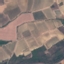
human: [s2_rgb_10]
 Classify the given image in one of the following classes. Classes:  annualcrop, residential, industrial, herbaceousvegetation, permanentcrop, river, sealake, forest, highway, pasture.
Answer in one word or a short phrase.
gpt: PermanentCrop